Question: I have a dataframe, it consists many users and their respective actions

What I need pandas to do is to count the number of rows in terms of user_iD
lets say if user_iD = 1 is repeated 30 or times it should remain in the dataframe otherwise pandas should remove all the user_iD enteries which are less than 30.
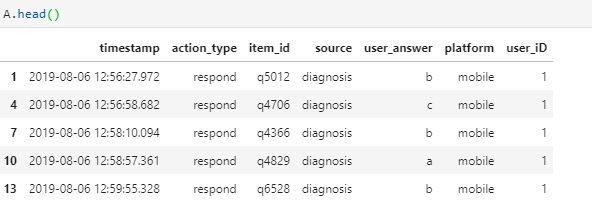
Answer: This could solve your problem.
'''
userid_counts = A.user_iD.value_counts()
mask = userid_counts >= 30
filtered_userids = mask[mask].index
A = A[A.user_iD.isin(filtered_userids)]
'''